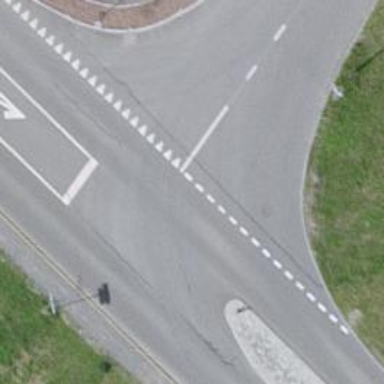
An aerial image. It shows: Road with "give way" sign.